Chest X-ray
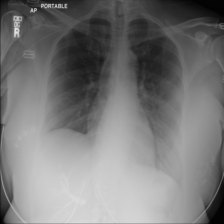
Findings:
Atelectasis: negative
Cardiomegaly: negative
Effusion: negative
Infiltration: negative
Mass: negative
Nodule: negative
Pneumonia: negative
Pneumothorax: negative
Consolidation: negative
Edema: negative
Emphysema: negative
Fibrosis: negative
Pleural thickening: negative
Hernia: negative